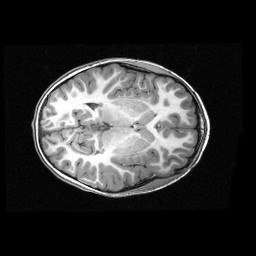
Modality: T1w
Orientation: axial
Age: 9
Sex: female
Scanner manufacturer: siemens
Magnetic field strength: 3 T
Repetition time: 2.3 s
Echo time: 0.00336 s